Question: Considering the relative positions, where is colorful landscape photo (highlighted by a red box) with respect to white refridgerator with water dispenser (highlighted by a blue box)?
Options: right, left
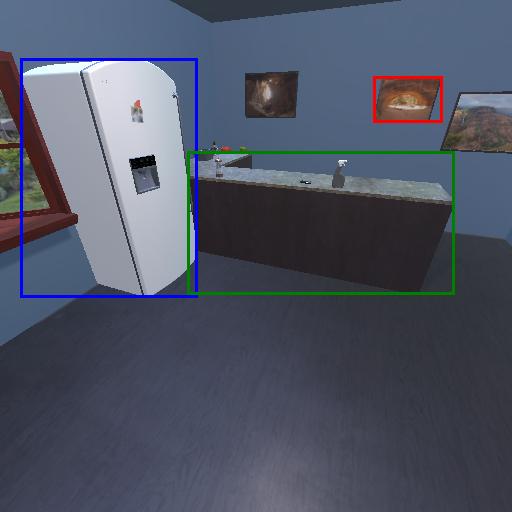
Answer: right